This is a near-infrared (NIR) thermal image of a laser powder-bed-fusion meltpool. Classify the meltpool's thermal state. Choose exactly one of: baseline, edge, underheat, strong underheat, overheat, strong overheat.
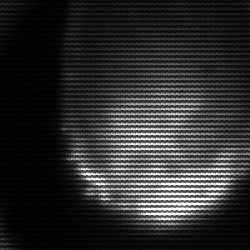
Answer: edge